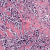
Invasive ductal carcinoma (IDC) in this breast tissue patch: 1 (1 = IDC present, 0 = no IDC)